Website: walmart
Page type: billing-address
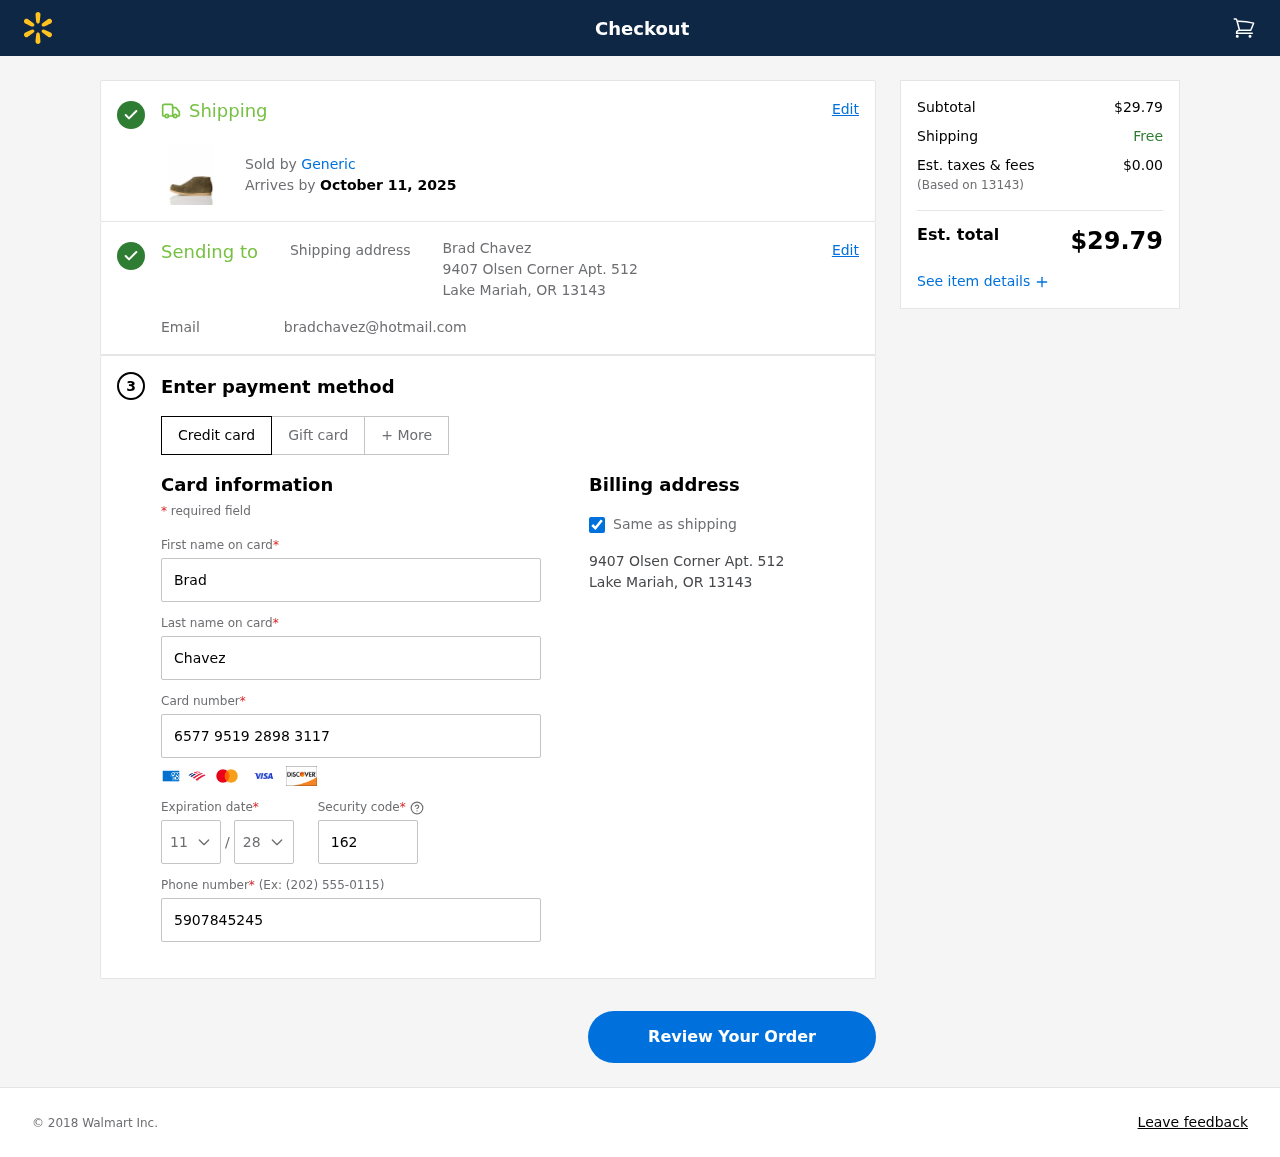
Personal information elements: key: PII_CARD_CVV
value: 162
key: PII_CARD_EXPIRY_MONTH
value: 11
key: PII_CARD_EXPIRY_YEAR
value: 28
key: PII_CARD_NUMBER
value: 6577 9519 2898 3117
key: PII_CITY_STATE_ZIP
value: Lake Mariah, OR 13143
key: PII_EMAIL
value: bradchavez@hotmail.com
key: PII_FIRSTNAME
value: Brad
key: PII_FULLNAME
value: Brad Chavez
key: PII_LASTNAME
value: Chavez
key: PII_PHONE
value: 5907845245
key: PII_POSTCODE
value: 13143
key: PII_STREET
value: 9407 Olsen Corner Apt. 512
Product elements: key: PRODUCT1_BRAND
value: Generic
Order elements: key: ORDER_DELIVERY_DATE
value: October 11, 2025
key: ORDER_SUBTOTAL
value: $29.79
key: ORDER_TAX
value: $0.00
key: ORDER_TOTAL
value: $29.79